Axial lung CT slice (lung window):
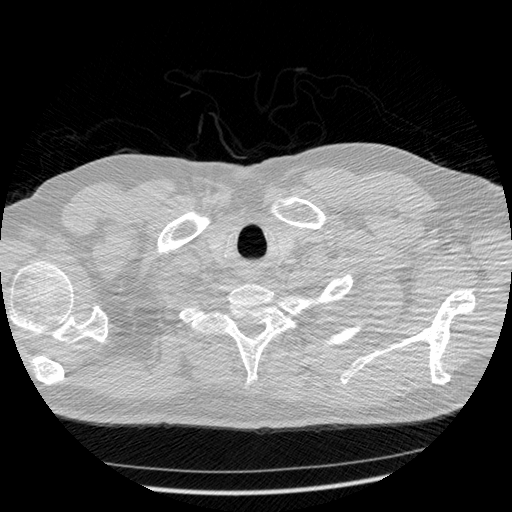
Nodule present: no